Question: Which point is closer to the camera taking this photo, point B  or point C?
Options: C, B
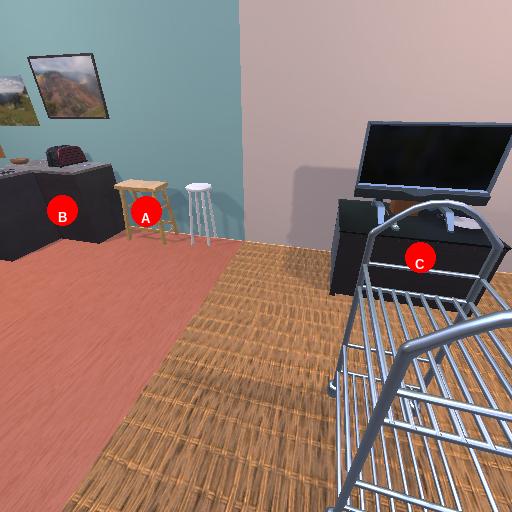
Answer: C